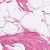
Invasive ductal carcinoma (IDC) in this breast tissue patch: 0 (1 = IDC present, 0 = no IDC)